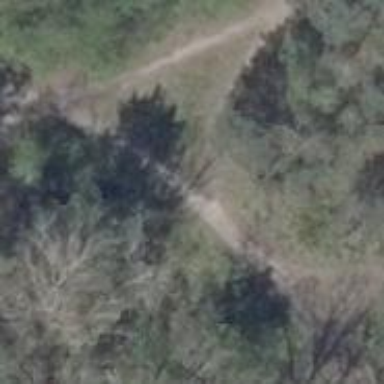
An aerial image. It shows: Path on the ground.